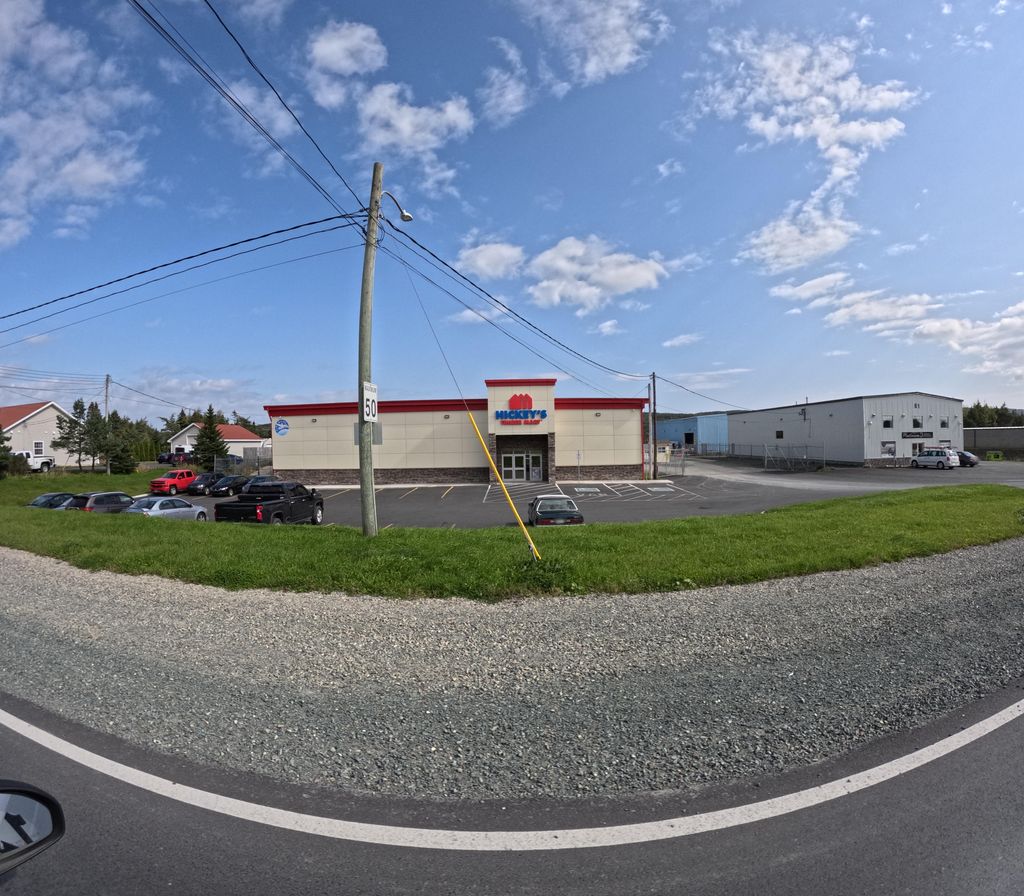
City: st_johns